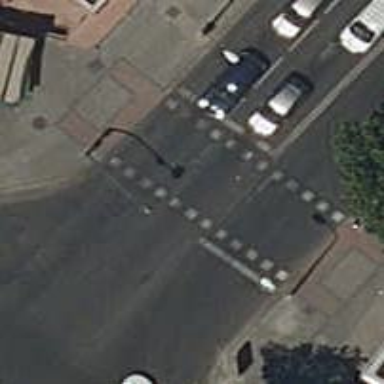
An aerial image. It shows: Road crossing with traffic signals.